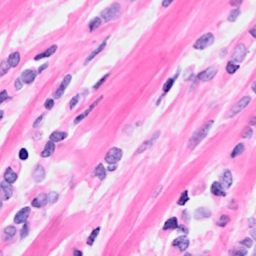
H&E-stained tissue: Breast